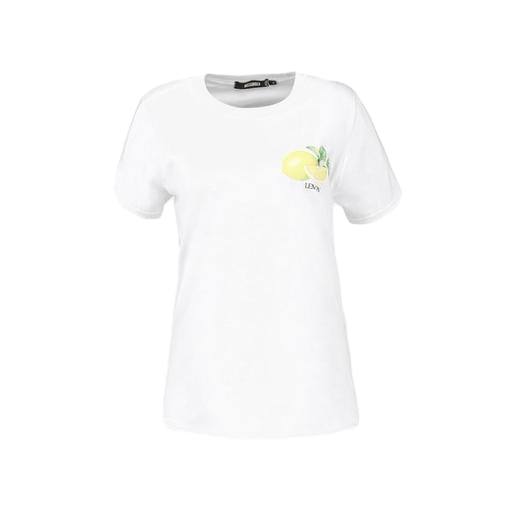
white watermelon print t-shirt, only white t-shirt, white petite t-shirt only macy, white background